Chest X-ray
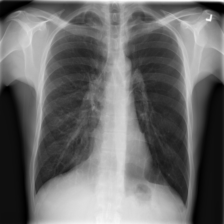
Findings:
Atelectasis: negative
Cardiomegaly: negative
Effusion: negative
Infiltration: negative
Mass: negative
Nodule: negative
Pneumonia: negative
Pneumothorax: negative
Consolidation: negative
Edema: negative
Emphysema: negative
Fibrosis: negative
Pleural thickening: negative
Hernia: negative